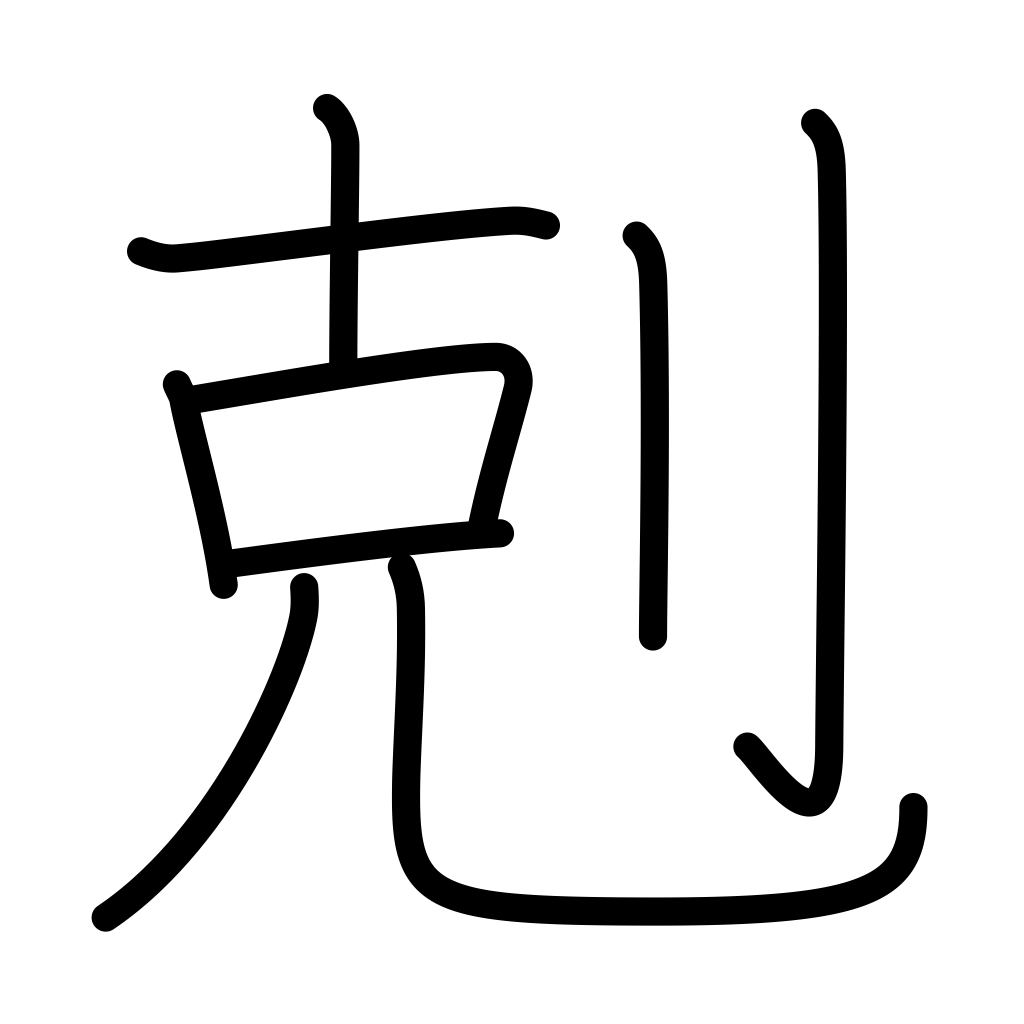
Meaning: victory